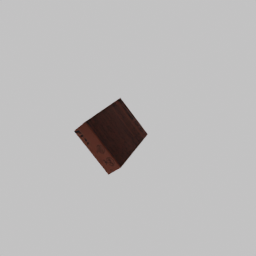
Label: nature